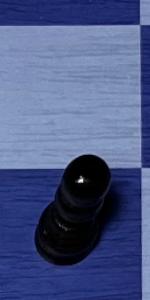
Label: Pawn_Black